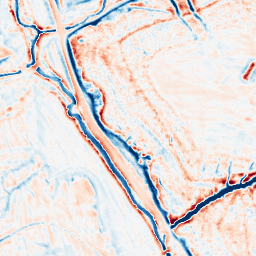
Category: edge_preserving
Decomposition family: bilateral
Decomposition parameters: d: 15
sigma_color: 100
sigma_space: 100
Upsampling method: regularized
Upsampling parameters: scale: 2
lambda_reg: 0.001
Upsampling scale: 2